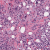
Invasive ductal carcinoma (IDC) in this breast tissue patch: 1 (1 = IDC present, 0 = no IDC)